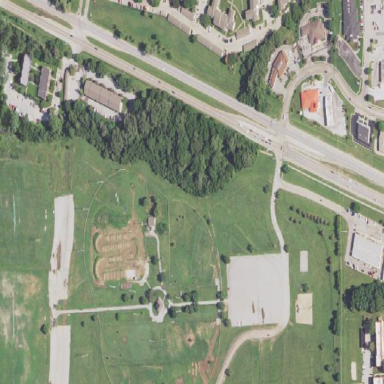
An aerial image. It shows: Park.